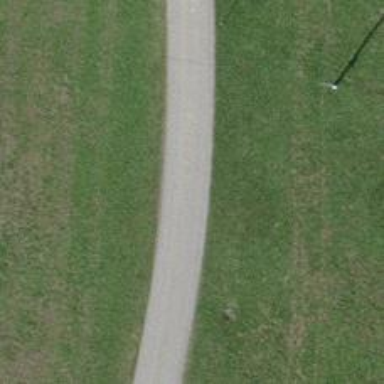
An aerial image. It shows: Unclassified road with grade1 track type.